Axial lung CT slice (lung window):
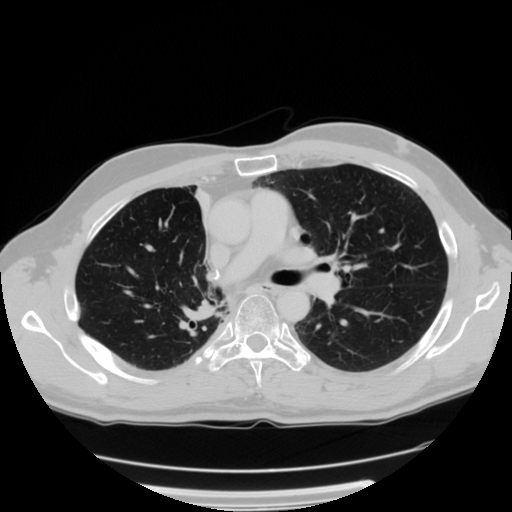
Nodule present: no